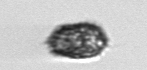
Label: Pseudochattonella_farcimen